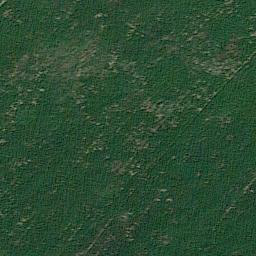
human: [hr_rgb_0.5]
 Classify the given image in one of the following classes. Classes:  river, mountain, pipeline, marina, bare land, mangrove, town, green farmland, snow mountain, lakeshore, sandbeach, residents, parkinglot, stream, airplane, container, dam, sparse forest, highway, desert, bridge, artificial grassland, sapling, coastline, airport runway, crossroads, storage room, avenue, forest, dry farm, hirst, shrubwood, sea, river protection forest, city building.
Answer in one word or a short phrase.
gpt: artificial grassland